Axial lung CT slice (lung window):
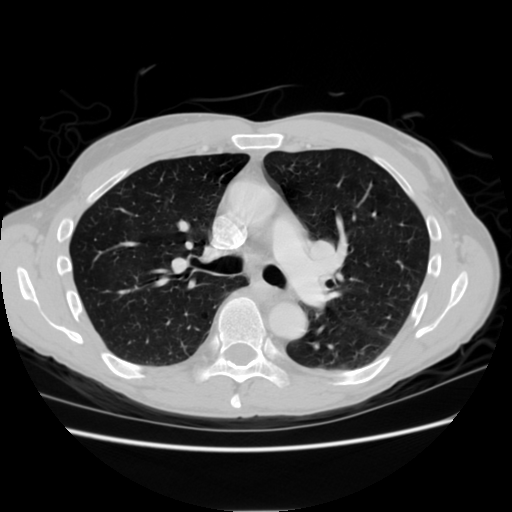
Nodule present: no